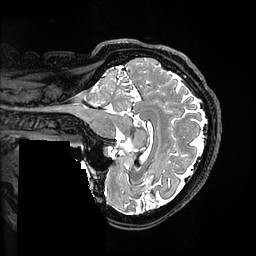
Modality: T2w
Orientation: sagittal
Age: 42
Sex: female
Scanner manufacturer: ge
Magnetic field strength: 3 T
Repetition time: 3.202 s
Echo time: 0.05898 s